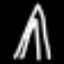
Label: The Eiffel Tower